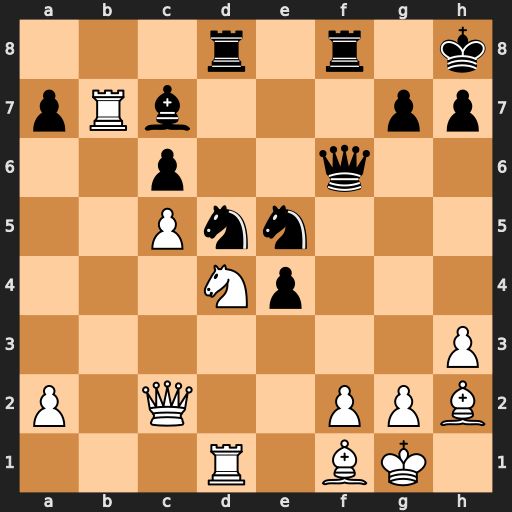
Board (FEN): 3r1r1k/pRb3pp/2p2q2/2Pnn3/3Np3/7P/P1Q2PPB/3R1BK1
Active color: w
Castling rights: -
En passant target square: -
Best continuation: Rxc7 e3 Bxe5 exf2+ Kh1